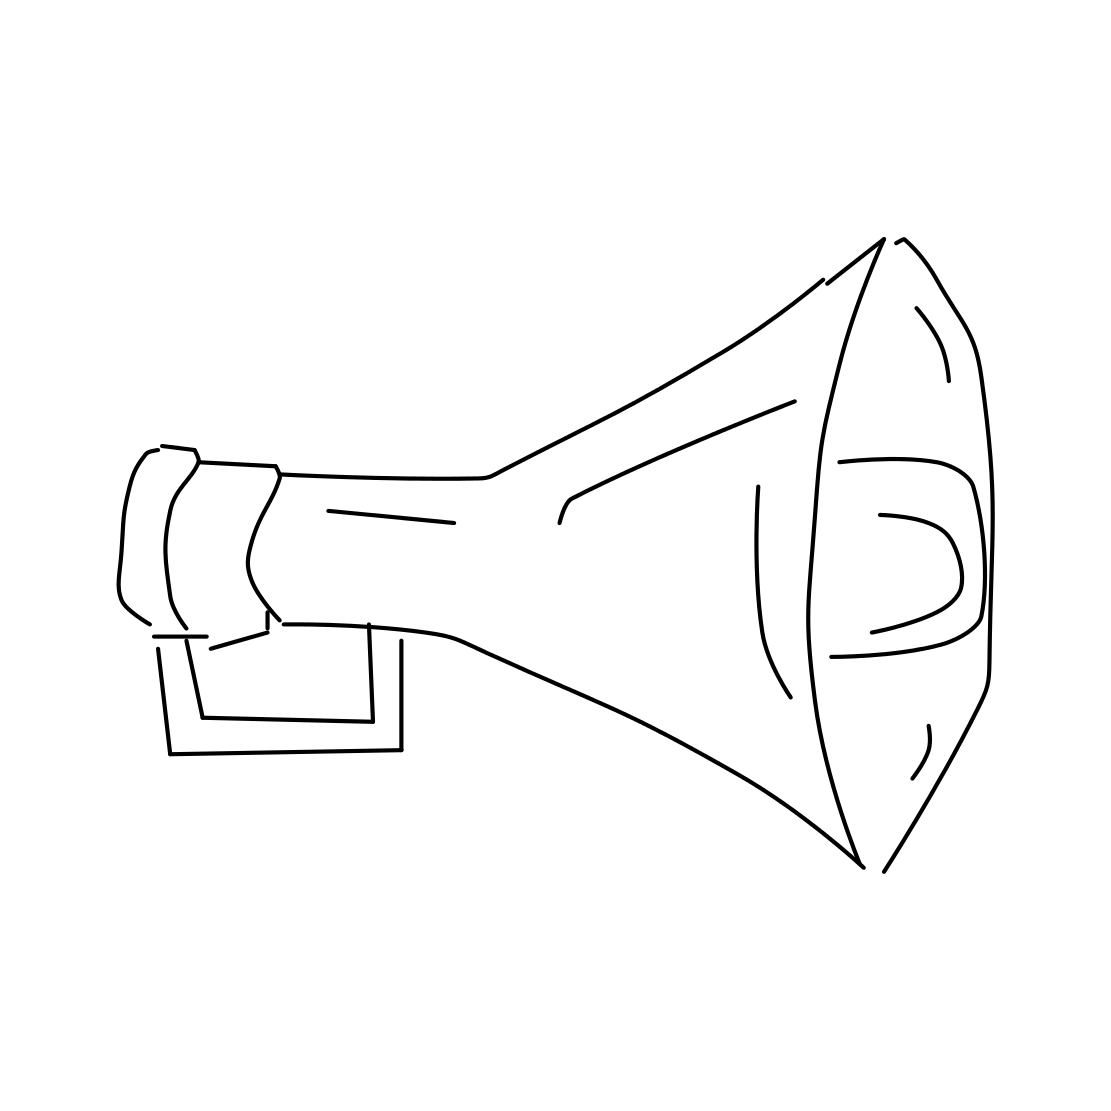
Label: megaphone